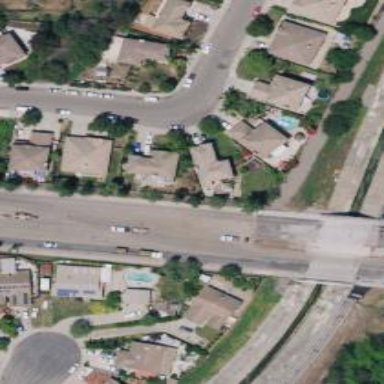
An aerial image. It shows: Secondary road with separate sidewalks.